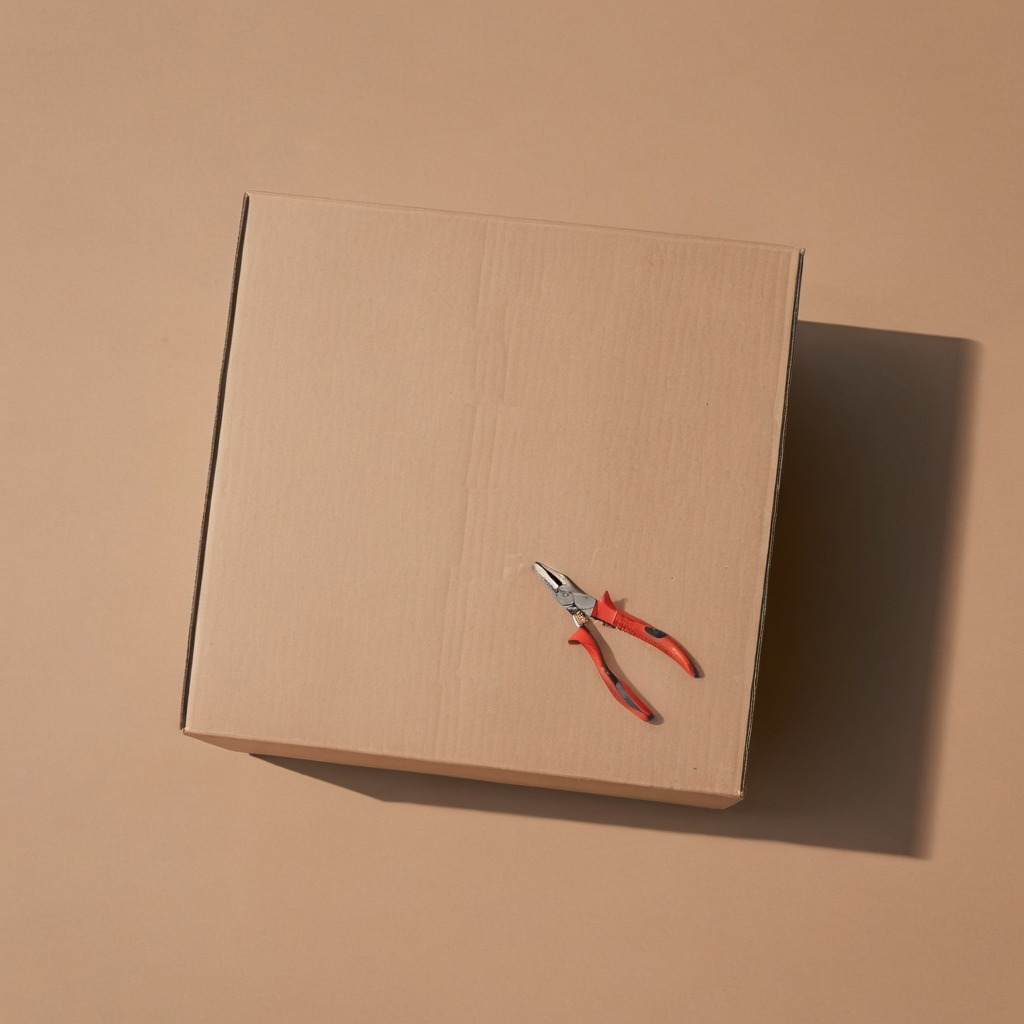
A plier is lying on the clean dry cardboard box surface in an outdoor workshop during daytime bright natural light soft shadows slightly creased but